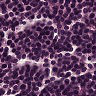
Metastatic tissue present: no